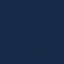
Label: SeaLake